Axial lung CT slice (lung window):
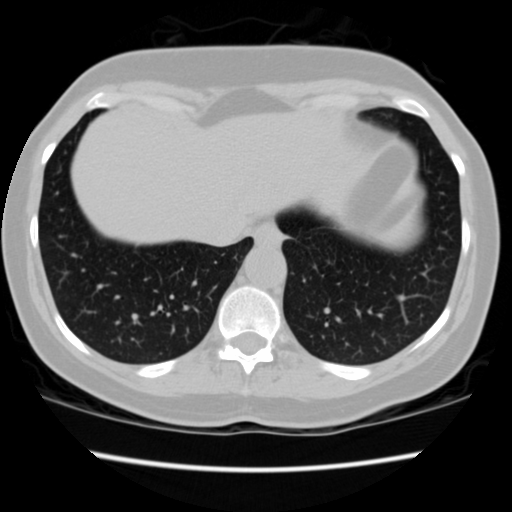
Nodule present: no